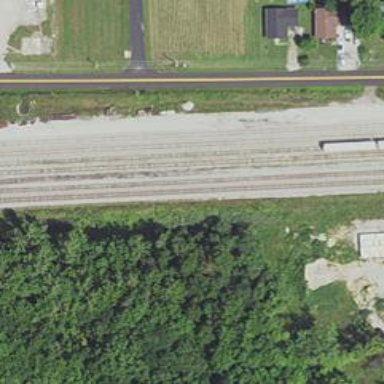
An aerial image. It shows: Manifest railway yard.